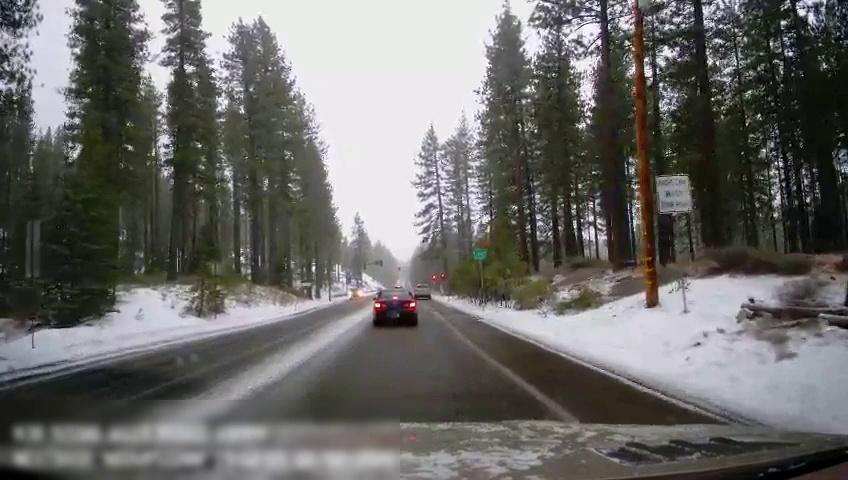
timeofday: Day
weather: Snowy
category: Drivable Space
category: Vehicles | SUV
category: Vehicles | Car
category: Lanes | Opposite Lane
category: Lanes | Current Lane
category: Traffic | Signs
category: Traffic | Signs